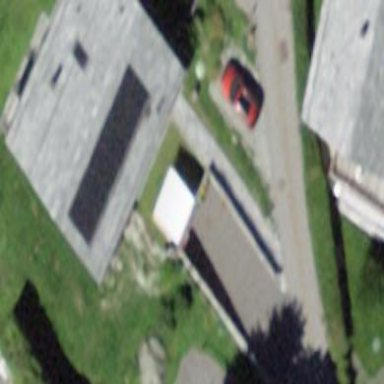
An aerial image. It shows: Cozy chalet.